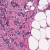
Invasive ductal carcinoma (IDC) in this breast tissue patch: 1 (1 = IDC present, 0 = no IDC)